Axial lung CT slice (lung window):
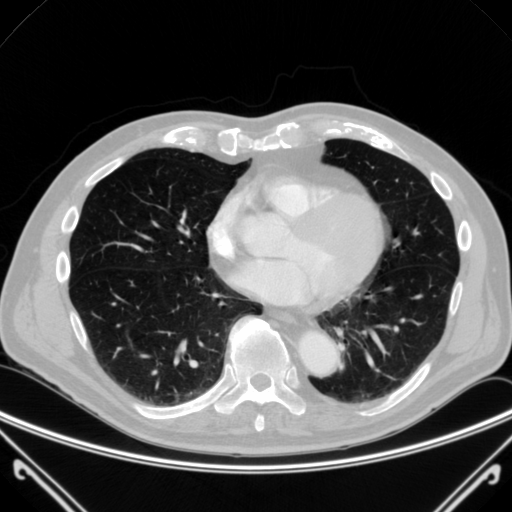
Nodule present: no